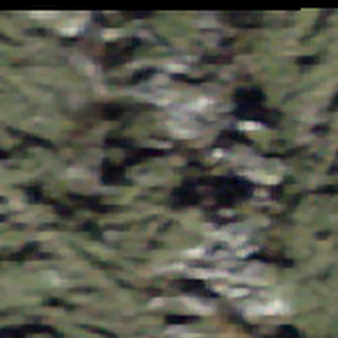
Label: other